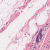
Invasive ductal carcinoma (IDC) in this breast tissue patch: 0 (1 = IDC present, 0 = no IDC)